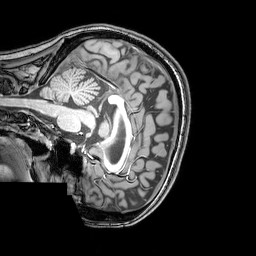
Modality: T1w
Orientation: sagittal
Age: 23
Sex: female
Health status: healthy
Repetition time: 0.081 s
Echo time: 0.037 s